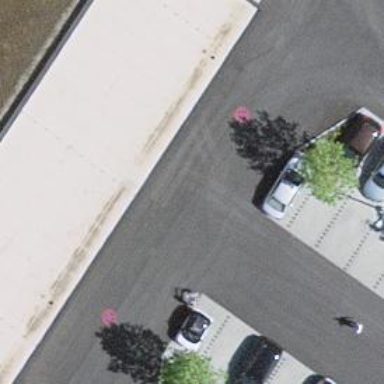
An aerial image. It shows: Parking aisle with paving stones.